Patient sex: M
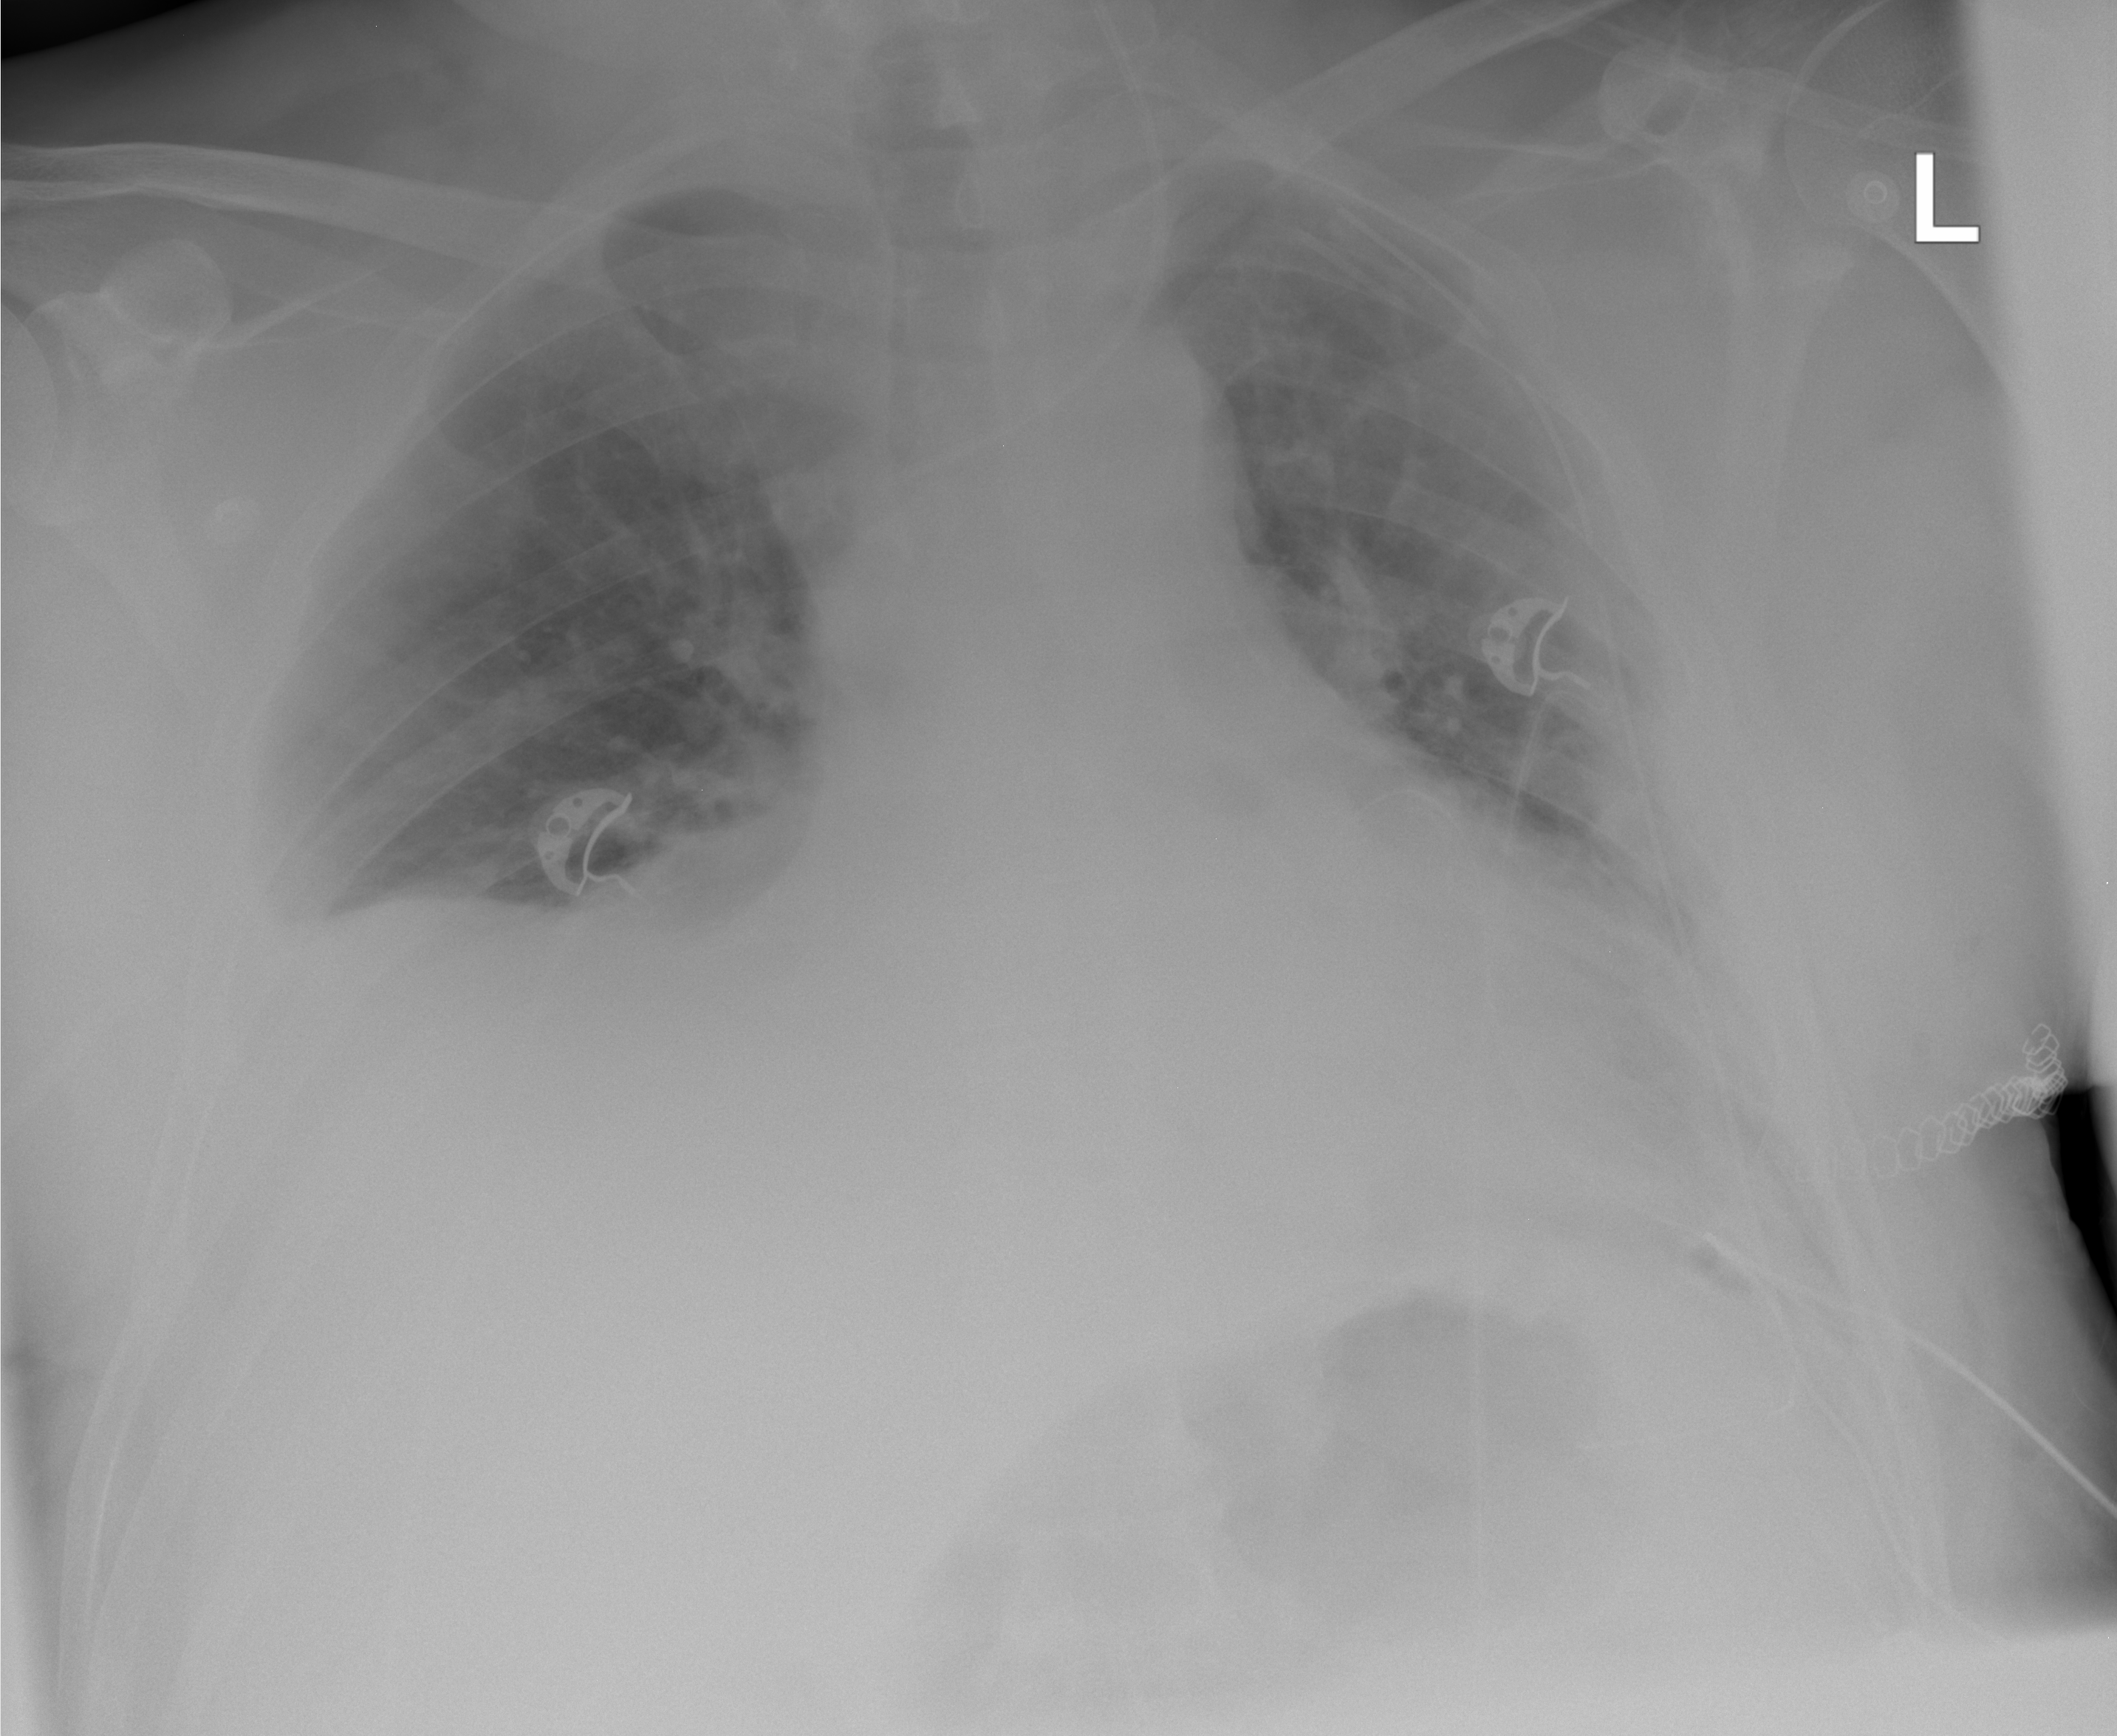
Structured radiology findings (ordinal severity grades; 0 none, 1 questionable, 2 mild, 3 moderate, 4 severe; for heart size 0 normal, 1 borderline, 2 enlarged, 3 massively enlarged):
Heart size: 2
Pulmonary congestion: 0
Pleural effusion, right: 2
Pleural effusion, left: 2
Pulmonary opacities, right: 0
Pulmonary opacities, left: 0
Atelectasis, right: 2
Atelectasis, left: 2